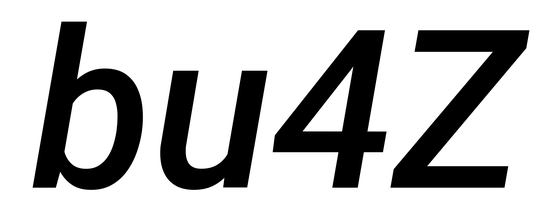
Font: Roboto-Italic_Medium_Italic